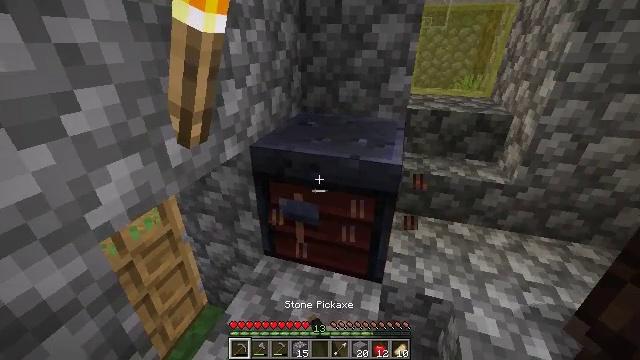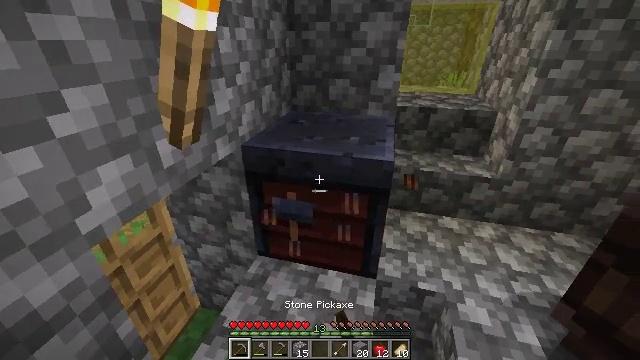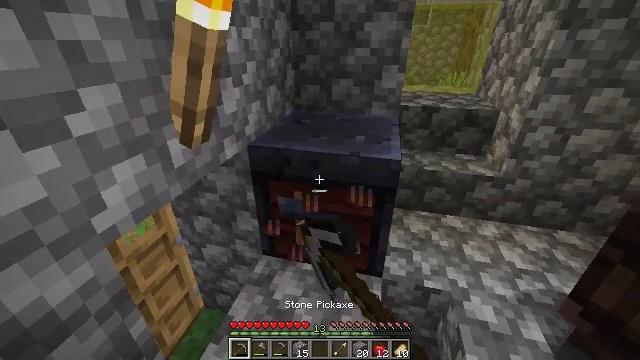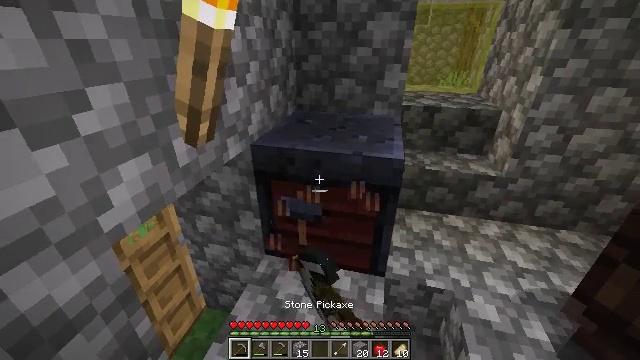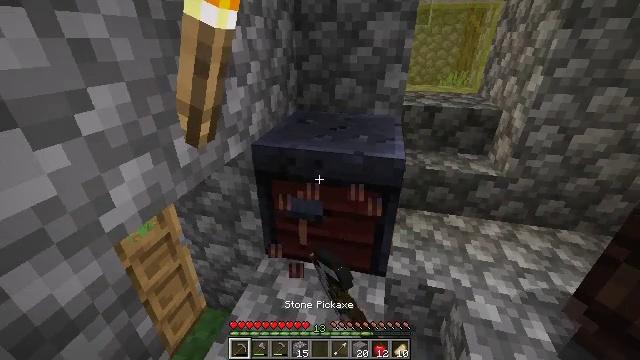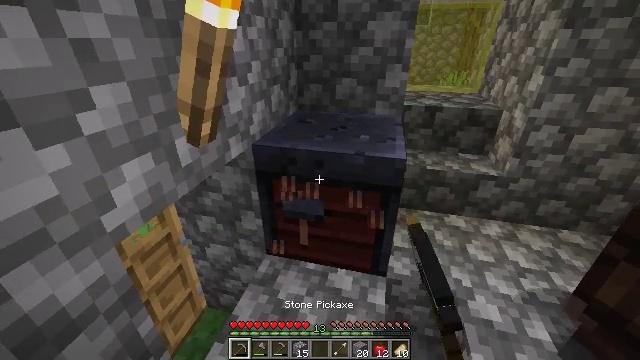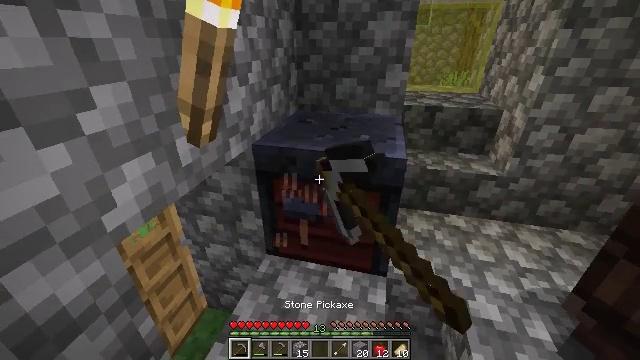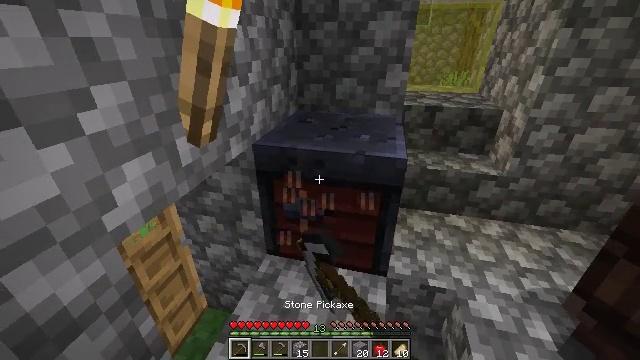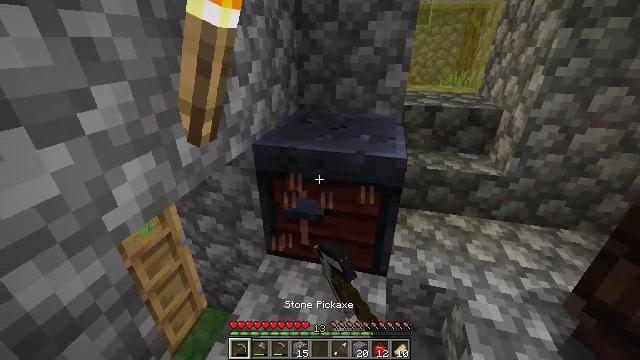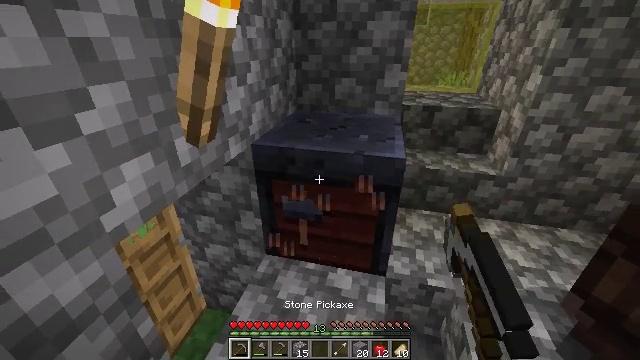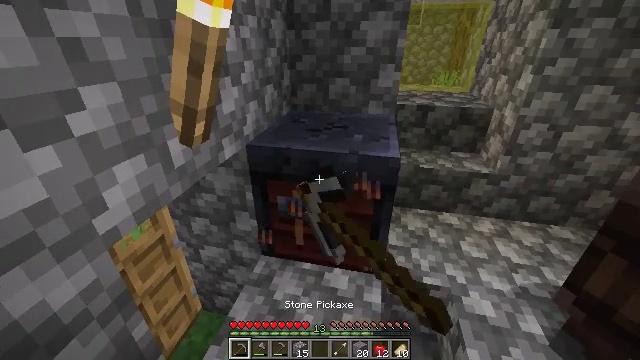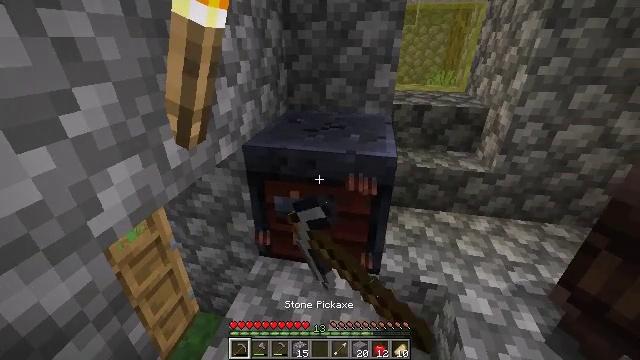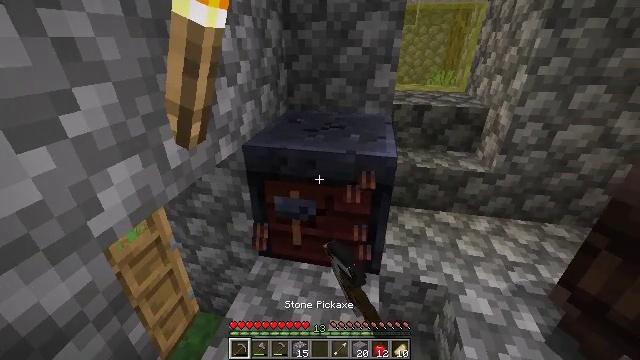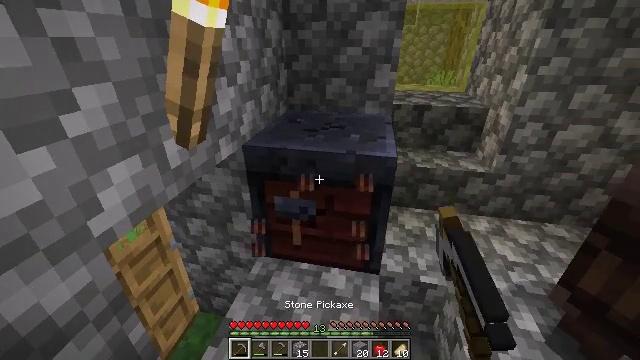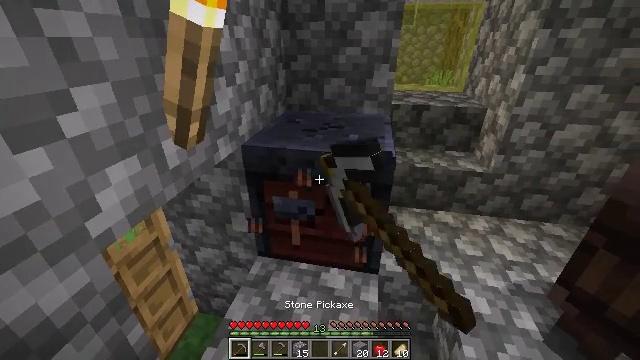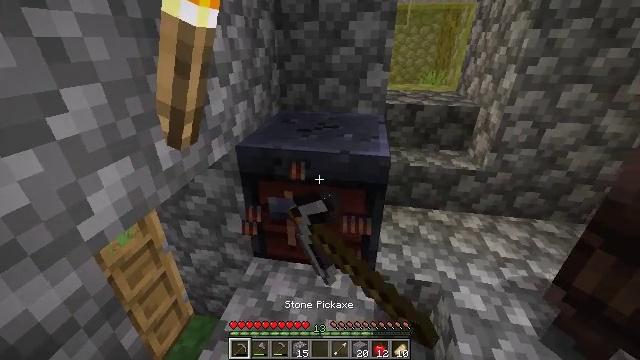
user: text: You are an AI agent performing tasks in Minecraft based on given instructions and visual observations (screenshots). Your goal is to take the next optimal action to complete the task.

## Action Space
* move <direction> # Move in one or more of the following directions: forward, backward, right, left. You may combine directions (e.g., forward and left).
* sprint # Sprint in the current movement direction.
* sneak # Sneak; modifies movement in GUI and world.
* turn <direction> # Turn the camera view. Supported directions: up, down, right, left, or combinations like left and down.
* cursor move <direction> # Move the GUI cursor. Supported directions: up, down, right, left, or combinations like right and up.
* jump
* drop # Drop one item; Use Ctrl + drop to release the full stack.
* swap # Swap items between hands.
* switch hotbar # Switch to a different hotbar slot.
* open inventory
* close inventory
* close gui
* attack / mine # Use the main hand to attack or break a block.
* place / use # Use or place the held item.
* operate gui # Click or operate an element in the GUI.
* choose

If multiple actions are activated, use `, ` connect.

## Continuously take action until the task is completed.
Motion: motion action
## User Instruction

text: Attack the smithing table to collect it.
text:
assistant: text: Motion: turn right, attack / mine
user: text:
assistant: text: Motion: attack / mine
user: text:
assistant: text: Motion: attack / mine
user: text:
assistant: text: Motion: attack / mine
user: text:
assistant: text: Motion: attack / mine
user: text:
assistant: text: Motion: attack / mine
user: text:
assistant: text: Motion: attack / mine
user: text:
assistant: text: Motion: attack / mine
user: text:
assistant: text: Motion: attack / mine
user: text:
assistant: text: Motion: turn right, attack / mine
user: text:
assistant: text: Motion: attack / mine
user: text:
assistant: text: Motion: attack / mine
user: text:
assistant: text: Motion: attack / mine
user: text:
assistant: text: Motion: attack / mine
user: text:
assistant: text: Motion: turn right, attack / mine
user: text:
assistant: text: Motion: turn right, attack / mine
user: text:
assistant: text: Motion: attack / mine
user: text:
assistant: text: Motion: attack / mine
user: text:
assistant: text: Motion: attack / mine
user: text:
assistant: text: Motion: attack / mine
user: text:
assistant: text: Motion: turn up, attack / mine
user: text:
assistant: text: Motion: no_op
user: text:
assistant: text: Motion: no_op
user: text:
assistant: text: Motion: no_op
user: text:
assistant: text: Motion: no_op
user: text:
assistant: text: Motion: no_op
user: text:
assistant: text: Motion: no_op
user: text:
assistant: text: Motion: no_op
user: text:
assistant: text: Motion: no_op
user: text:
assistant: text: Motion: no_op